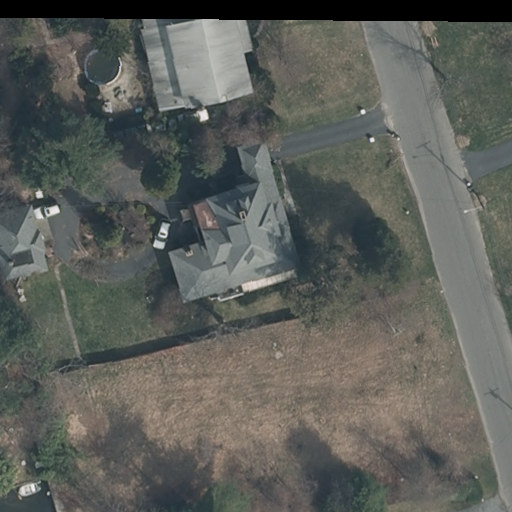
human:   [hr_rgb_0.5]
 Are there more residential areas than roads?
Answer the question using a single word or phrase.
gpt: no

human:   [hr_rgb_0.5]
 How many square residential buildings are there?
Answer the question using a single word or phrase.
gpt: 0

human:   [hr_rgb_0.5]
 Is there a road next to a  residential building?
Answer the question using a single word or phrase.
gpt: yes

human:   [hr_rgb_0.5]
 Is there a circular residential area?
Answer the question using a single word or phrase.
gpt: no

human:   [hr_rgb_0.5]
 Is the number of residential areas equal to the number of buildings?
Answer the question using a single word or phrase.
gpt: no

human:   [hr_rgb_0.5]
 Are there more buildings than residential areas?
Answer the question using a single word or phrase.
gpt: yes

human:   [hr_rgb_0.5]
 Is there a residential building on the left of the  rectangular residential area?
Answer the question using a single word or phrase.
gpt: yes

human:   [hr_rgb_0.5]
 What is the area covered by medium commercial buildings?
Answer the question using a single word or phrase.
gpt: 0m2

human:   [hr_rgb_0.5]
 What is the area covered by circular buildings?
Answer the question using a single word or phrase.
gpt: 0m2

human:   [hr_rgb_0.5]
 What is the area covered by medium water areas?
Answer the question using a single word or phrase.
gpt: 0m2

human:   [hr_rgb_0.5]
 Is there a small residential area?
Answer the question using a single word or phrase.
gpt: no

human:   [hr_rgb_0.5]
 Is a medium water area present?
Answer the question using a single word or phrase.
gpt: no

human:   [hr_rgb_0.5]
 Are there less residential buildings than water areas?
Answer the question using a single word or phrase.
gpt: no

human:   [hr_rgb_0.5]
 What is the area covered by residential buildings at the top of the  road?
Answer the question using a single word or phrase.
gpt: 418m2

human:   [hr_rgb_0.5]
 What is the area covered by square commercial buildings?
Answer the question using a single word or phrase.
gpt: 0m2

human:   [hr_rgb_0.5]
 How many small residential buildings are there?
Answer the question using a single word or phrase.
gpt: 0

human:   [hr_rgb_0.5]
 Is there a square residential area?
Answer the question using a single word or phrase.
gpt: no

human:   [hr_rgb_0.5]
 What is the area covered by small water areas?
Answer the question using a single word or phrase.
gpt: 43m2

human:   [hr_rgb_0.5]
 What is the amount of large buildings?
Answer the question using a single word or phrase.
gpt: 1

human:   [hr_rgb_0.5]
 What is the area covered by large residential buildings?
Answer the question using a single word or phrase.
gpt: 520m2

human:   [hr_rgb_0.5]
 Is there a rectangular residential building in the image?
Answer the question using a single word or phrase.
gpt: no

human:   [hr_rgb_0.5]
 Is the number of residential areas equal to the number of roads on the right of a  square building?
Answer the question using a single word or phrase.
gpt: no

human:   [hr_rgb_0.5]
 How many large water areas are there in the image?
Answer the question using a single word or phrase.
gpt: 0

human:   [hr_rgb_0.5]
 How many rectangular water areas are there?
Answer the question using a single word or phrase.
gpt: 1

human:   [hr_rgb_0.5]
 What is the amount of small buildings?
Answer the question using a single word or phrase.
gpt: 1

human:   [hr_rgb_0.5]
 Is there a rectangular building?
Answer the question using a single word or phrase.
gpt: yes

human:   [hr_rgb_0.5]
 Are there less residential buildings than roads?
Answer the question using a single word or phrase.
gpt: no

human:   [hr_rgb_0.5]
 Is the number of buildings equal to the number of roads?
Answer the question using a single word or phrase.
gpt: no

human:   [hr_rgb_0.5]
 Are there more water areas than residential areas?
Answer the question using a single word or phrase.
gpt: no

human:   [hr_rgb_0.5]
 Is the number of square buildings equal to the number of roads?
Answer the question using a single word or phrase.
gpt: no

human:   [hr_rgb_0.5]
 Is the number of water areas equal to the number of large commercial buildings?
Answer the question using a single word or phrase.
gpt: no

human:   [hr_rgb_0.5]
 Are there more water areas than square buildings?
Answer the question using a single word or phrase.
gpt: yes

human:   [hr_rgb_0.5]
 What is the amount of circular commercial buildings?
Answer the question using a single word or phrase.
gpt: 0

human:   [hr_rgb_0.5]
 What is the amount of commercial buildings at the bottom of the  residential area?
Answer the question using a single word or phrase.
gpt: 0

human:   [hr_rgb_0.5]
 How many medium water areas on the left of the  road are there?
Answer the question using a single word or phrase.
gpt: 0

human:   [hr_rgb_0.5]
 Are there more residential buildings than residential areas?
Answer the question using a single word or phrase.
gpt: yes